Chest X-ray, PA view. Patient: 54 years old, sex F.
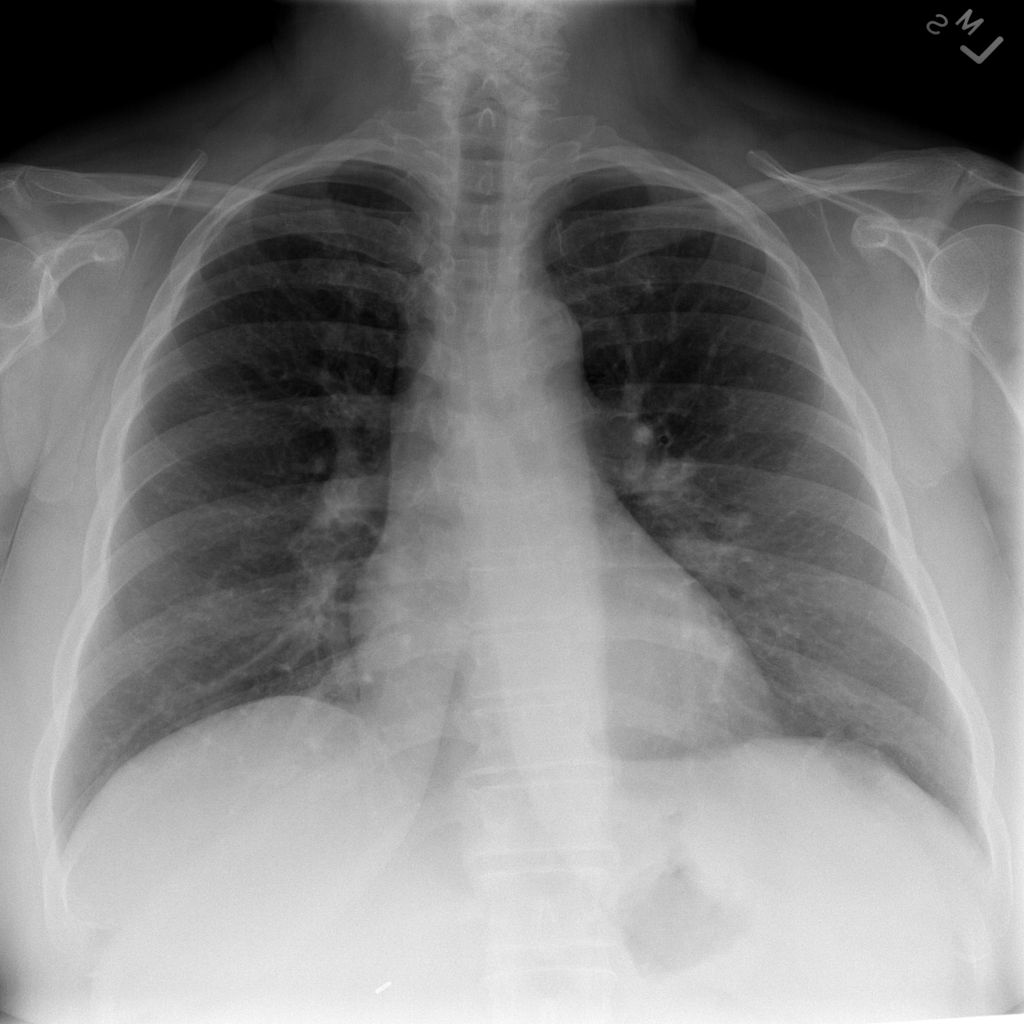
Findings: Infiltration